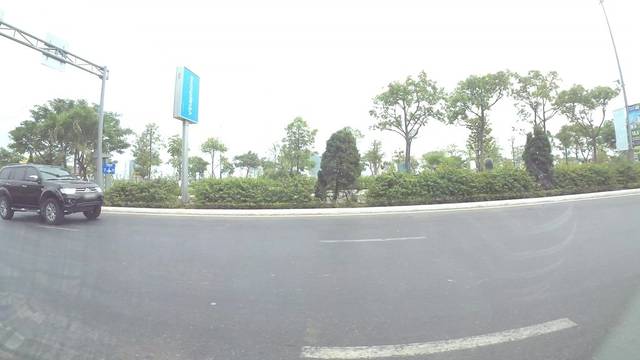
Region: Vietnam
Coordinates: 16.059, 108.223